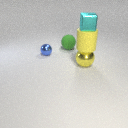
small blue metal sphere behind large yellow metal sphere